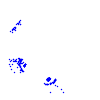
Particle: electron